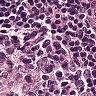
Metastatic tissue present: no